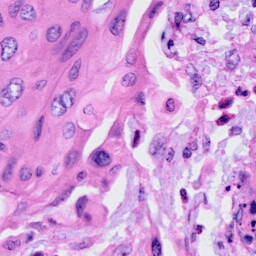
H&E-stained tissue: Cervix